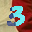
Label: 3